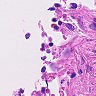
Metastatic tissue present: no